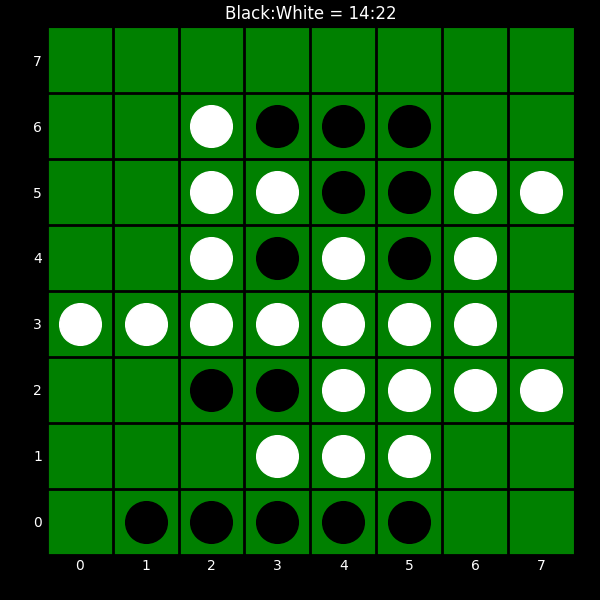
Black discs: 14
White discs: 22